Question: I am building a UI that has several layers of nested routes. I came to a scenario where I want to nest something under an implicit indexroute. Now I have to define that index route and the nesting beneath, or not?
Here is a screenshot what I am trying to achieve:
<URL>
My router that is trying to implement this:
'''
this.resource('usergroup', { path: '/tippspiele/:usergroup_id' }, function(){
this.resource('usergroup.index', { path: '/' },function(){
});
this.route('table');
});
'''
Unfortunately the UsergroupIndexIndex template is not rendered by default. And within the view tree I can't see it either.
This is how this setup looks in ember inspector:

I also have added a manual Link in order to check if I can link to the indexIndex but the outlet for the subtemplate stays empty.
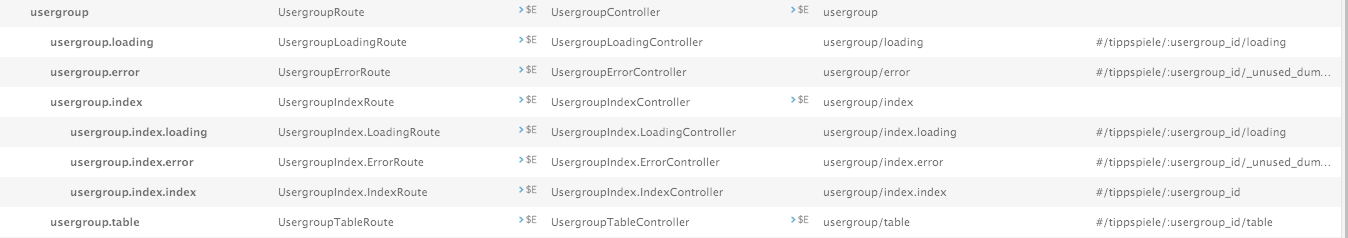
Answer: Template name should be given as follows:
'''
<script type="text/x-handlebars" data-template-name="usergroup/index/index">
// template content
</script>
'''
This is the corresponding route:
'''
App.UsergroupIndexIndexRoute = Ember.Route.extend({
model: function() {
// return the model
return [];
}
});
'''